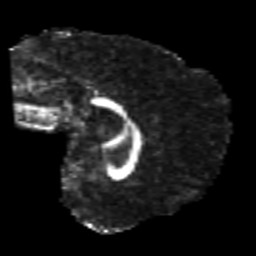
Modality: FA
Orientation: sagittal
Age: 24
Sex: male
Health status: healthy
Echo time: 0.074 s